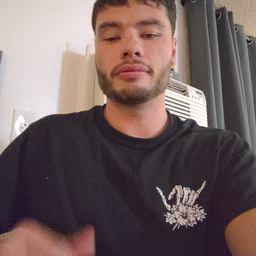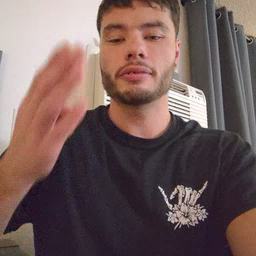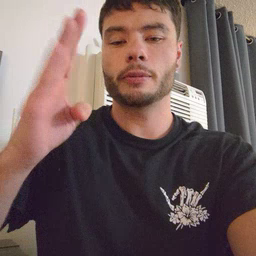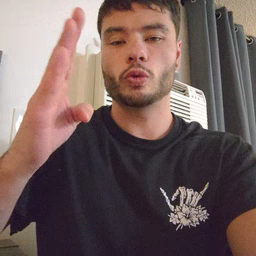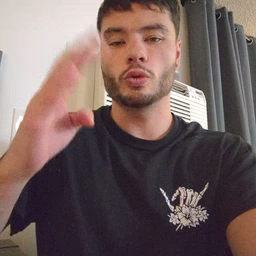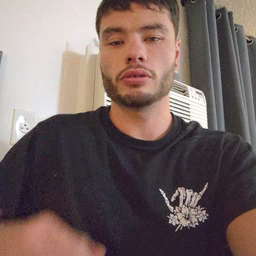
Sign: blue